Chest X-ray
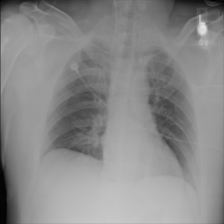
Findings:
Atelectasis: negative
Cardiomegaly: negative
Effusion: negative
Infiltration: negative
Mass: negative
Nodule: negative
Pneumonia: negative
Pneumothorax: negative
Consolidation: negative
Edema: negative
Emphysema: negative
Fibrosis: negative
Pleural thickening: negative
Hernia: negative